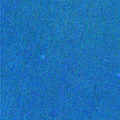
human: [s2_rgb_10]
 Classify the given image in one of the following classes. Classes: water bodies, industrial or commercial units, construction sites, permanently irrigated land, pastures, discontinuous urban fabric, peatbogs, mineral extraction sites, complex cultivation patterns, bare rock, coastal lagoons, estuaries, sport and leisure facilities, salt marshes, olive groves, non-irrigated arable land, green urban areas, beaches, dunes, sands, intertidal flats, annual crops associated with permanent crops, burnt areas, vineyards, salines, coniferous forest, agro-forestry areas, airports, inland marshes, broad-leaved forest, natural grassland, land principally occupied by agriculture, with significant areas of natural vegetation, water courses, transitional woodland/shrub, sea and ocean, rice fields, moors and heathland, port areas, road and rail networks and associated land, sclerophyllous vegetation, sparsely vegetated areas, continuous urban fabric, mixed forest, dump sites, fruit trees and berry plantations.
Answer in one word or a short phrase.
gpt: sea and ocean